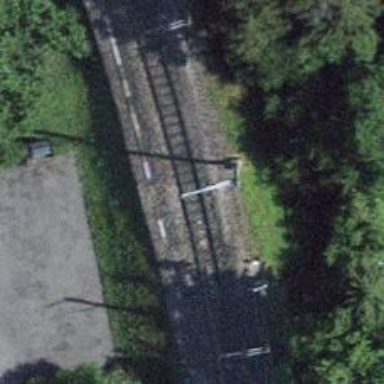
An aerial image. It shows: Narrow-gauge railway track with electrified contact line. The railway has one track.